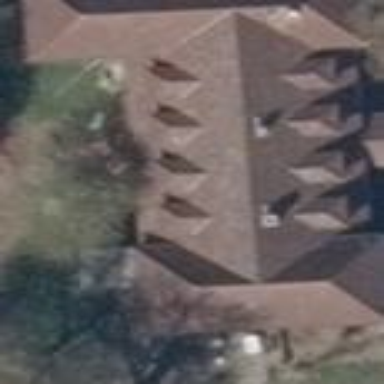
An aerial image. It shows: Building with hipped roof made of roof tiles.